Field crop: maize
Growth stage: 2
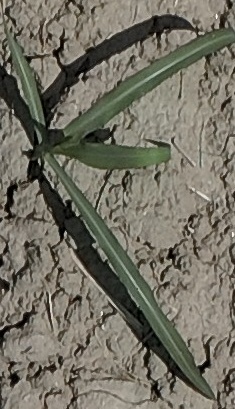
Species: sorghum